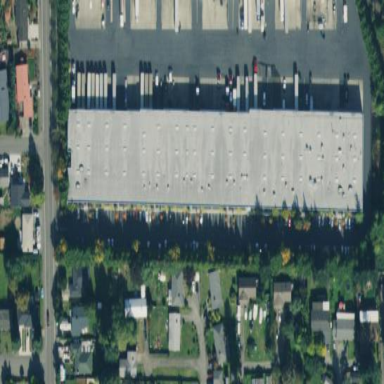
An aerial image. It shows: Office building with flat roof.